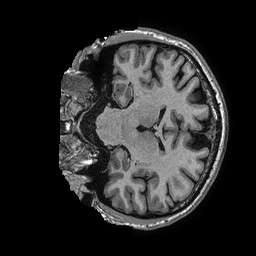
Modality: T1w
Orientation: coronal
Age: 46
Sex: male
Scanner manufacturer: ge
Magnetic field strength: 3 T
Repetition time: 0.006952 s
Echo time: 0.00292 s